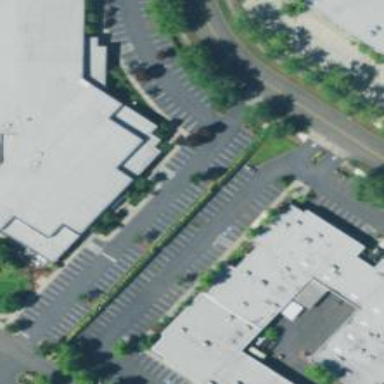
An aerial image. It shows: Parking space.